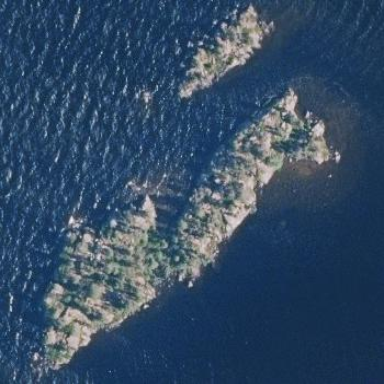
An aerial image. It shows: Islet.